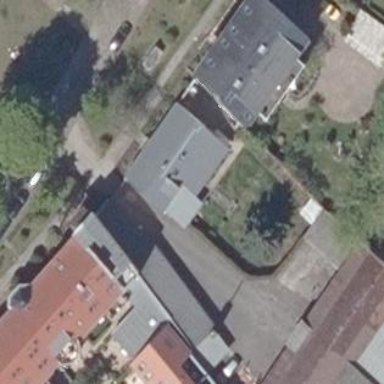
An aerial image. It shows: Residential building with gabled roof.